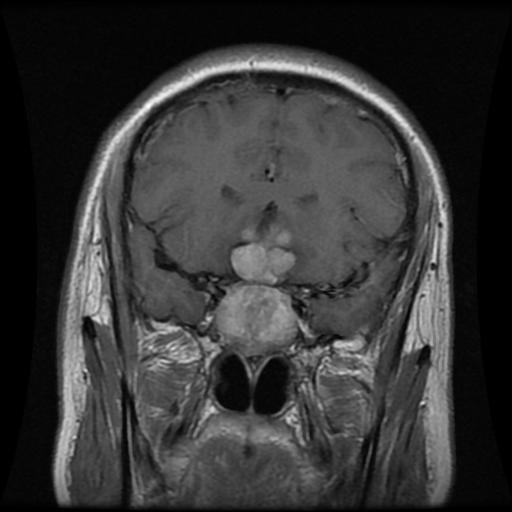
Label: pituitary